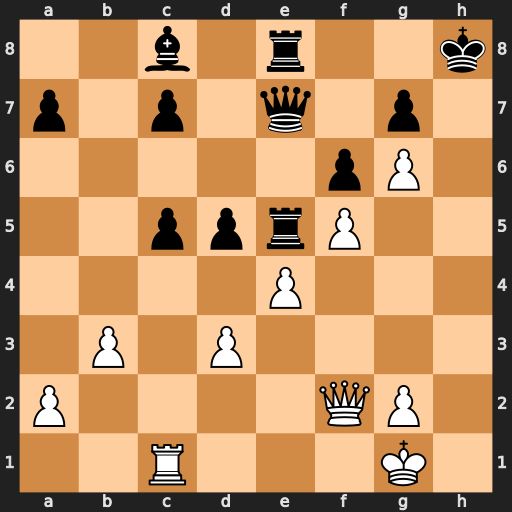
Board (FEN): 2b1r2k/p1p1q1p1/5pP1/2pprP2/4P3/1P1P4/P4QP1/2R3K1
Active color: w
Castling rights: -
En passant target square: -
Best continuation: Qh4+ Kg8 Qh7+ Kf8 Qh8#